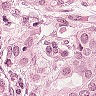
Metastatic tissue present: yes